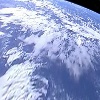
Label: cloud